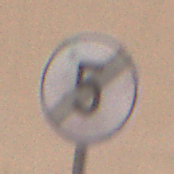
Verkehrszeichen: EndeGeschwindigkeit5
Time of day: Midday
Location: Outdoor (Urban)
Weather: PartlyCloudy
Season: NotSpecified
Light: Natural